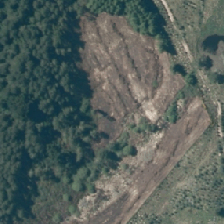
Land cover: harvested_forest